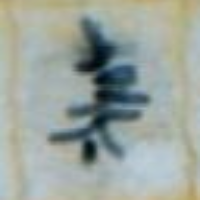
Label: metaphase